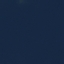
Land use / land cover: SeaLake